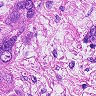
Metastatic tissue present: yes